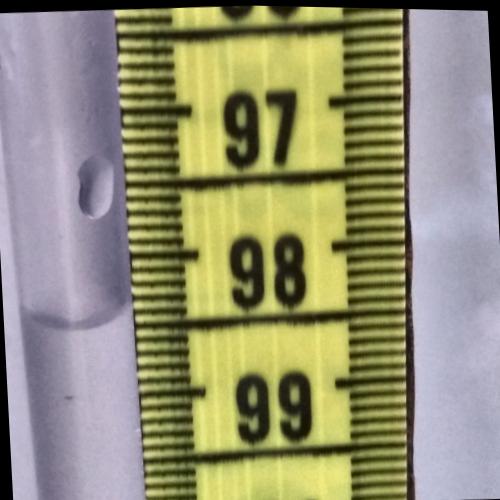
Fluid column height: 98.5 cm